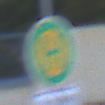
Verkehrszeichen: Haltestelle
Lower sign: ZeitangabenMitBeschraenkungAufWochentage5
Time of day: SunriseSunset
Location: Outdoor (Suburban)
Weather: PartlyCloudy
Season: NotSpecified
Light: Natural